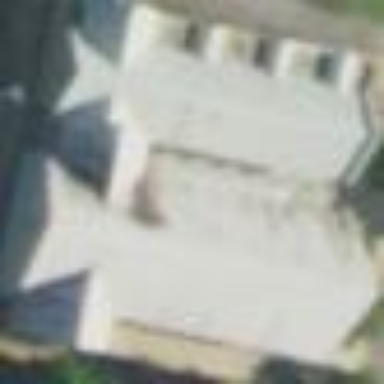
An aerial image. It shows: Church which is place of worship.